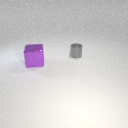
small gray metal cylinder to the right of large purple metal cube